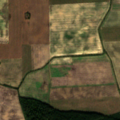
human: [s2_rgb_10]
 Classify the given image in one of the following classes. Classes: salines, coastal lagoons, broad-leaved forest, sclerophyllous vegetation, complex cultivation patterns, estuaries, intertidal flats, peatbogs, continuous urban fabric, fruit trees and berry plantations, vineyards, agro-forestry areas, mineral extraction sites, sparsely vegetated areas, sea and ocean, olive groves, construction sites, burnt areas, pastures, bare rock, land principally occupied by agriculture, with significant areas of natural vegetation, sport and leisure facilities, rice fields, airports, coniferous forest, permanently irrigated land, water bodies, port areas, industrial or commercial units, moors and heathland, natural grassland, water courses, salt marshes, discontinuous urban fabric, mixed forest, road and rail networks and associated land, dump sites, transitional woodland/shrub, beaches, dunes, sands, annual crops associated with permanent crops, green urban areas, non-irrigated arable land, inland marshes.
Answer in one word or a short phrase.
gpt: non-irrigated arable land, broad-leaved forest